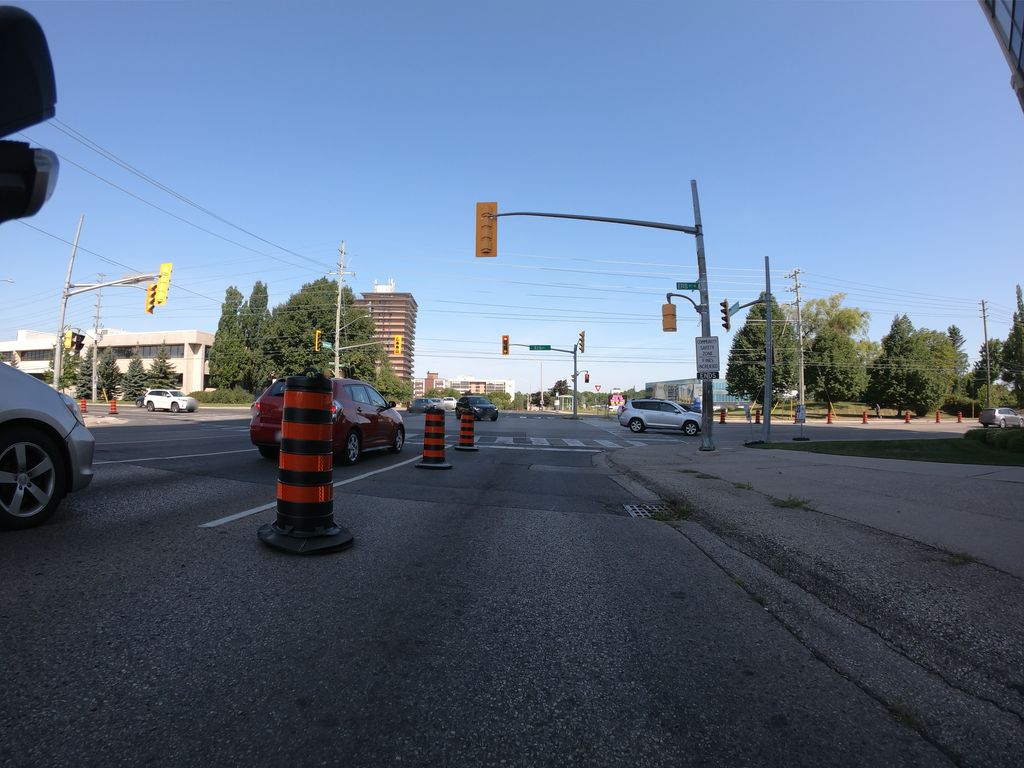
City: kitchener-waterloo